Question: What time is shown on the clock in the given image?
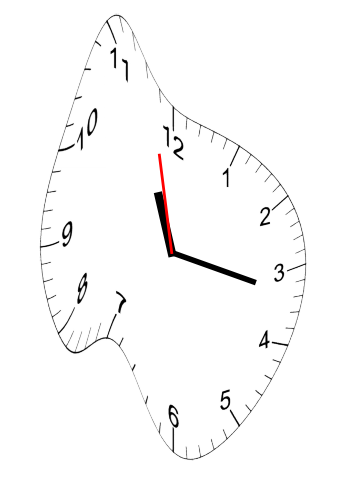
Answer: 11:16:58